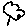
Label: tree